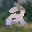
Label: 2